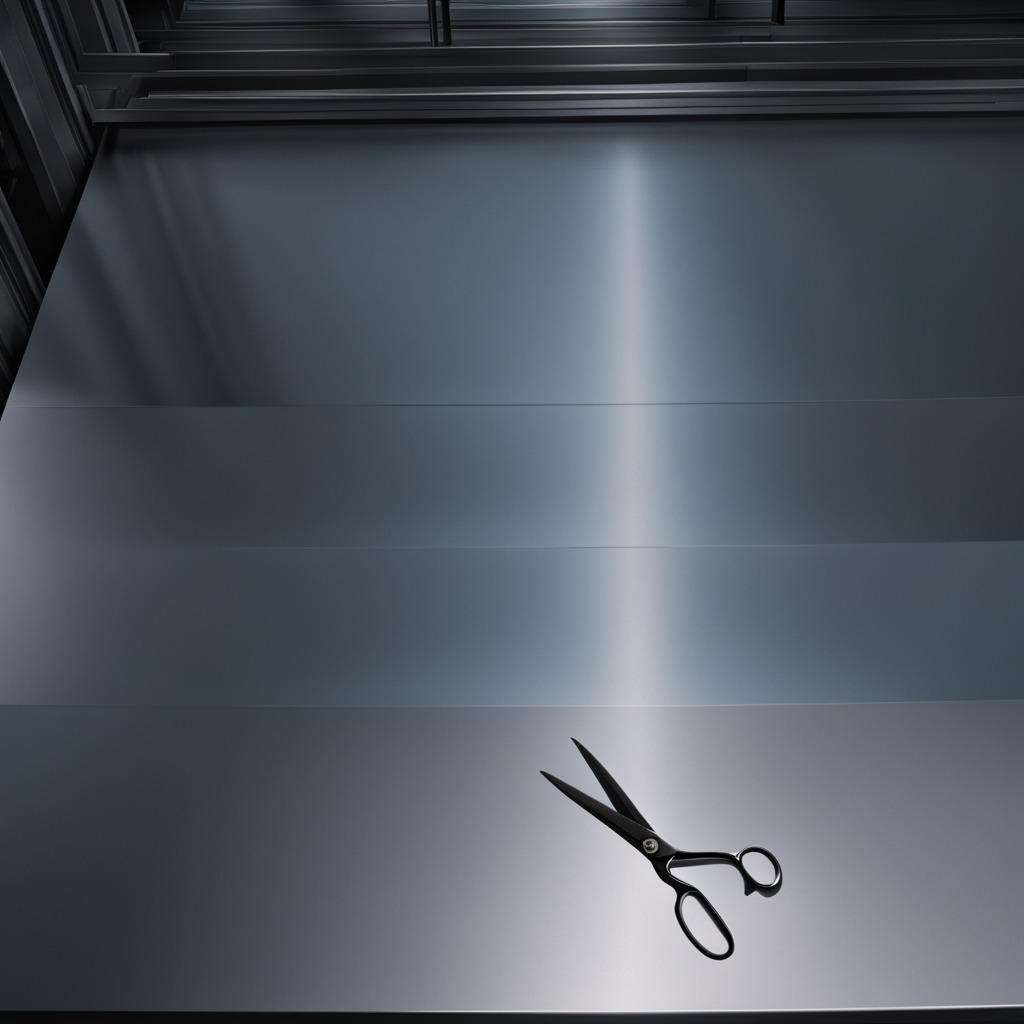
A scissor is lying on the tabletop.